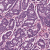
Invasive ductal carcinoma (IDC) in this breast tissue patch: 1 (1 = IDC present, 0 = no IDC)